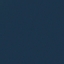
Land use / land cover: SeaLake